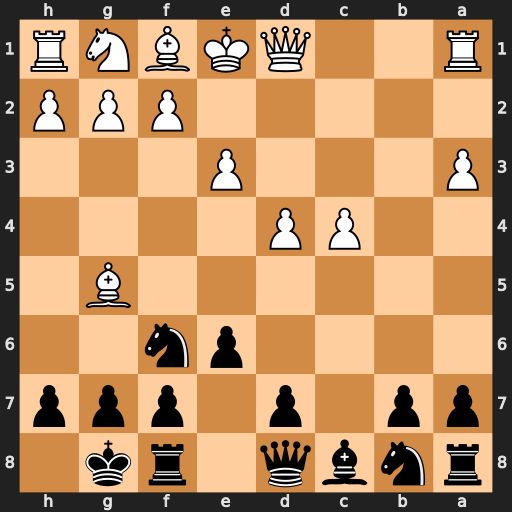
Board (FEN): rnbq1rk1/pp1p1ppp/4pn2/6B1/2PP4/P3P3/5PPP/R2QKBNR
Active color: b
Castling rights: KQ
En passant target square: -
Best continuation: Qa5+